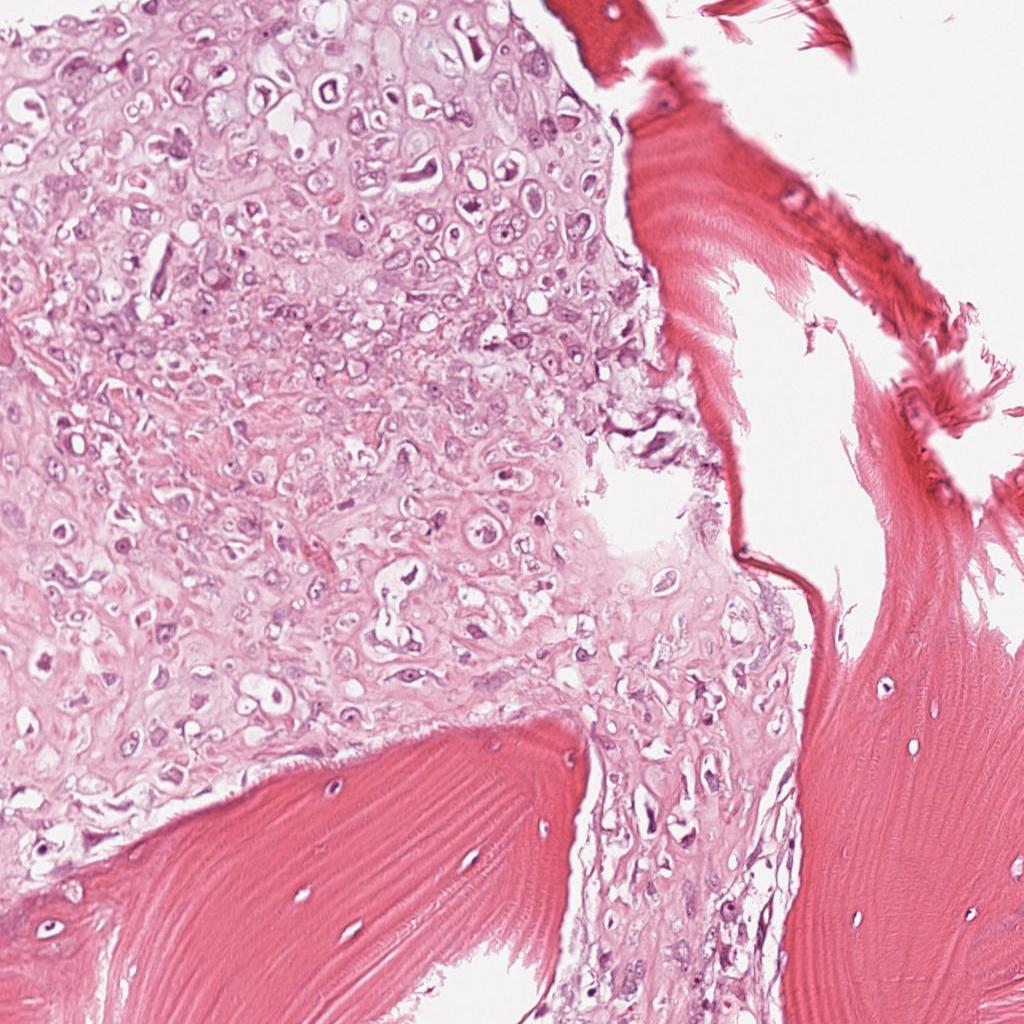
Label: Viable